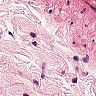
Metastatic tissue present: no